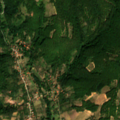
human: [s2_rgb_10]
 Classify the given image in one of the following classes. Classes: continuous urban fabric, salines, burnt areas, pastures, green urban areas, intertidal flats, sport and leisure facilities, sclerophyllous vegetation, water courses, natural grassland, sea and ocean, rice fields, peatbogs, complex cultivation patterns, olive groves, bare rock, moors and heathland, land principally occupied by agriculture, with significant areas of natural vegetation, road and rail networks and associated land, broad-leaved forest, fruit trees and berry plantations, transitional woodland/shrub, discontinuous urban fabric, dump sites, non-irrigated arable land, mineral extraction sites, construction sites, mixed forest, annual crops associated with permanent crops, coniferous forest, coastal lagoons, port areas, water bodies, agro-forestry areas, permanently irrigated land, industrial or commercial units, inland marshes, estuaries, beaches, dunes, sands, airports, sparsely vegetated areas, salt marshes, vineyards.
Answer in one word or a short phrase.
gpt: land principally occupied by agriculture, with significant areas of natural vegetation, broad-leaved forest, transitional woodland/shrub